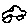
Label: car